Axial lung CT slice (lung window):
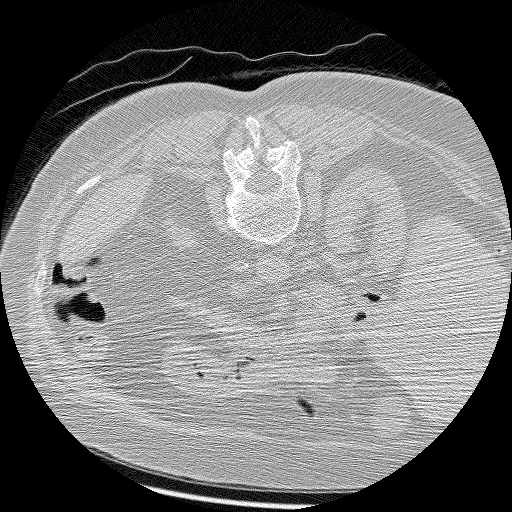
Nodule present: no